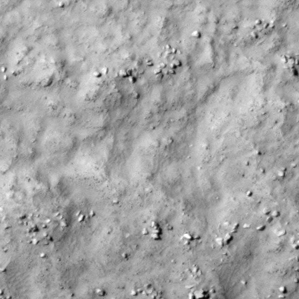
Label: non_frost